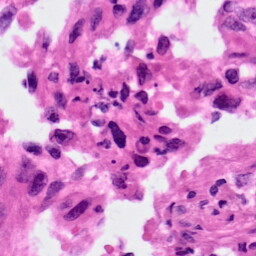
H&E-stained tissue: Lung